Field crop: maize
Growth stage: 1
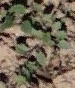
Species: convolvulus